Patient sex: F
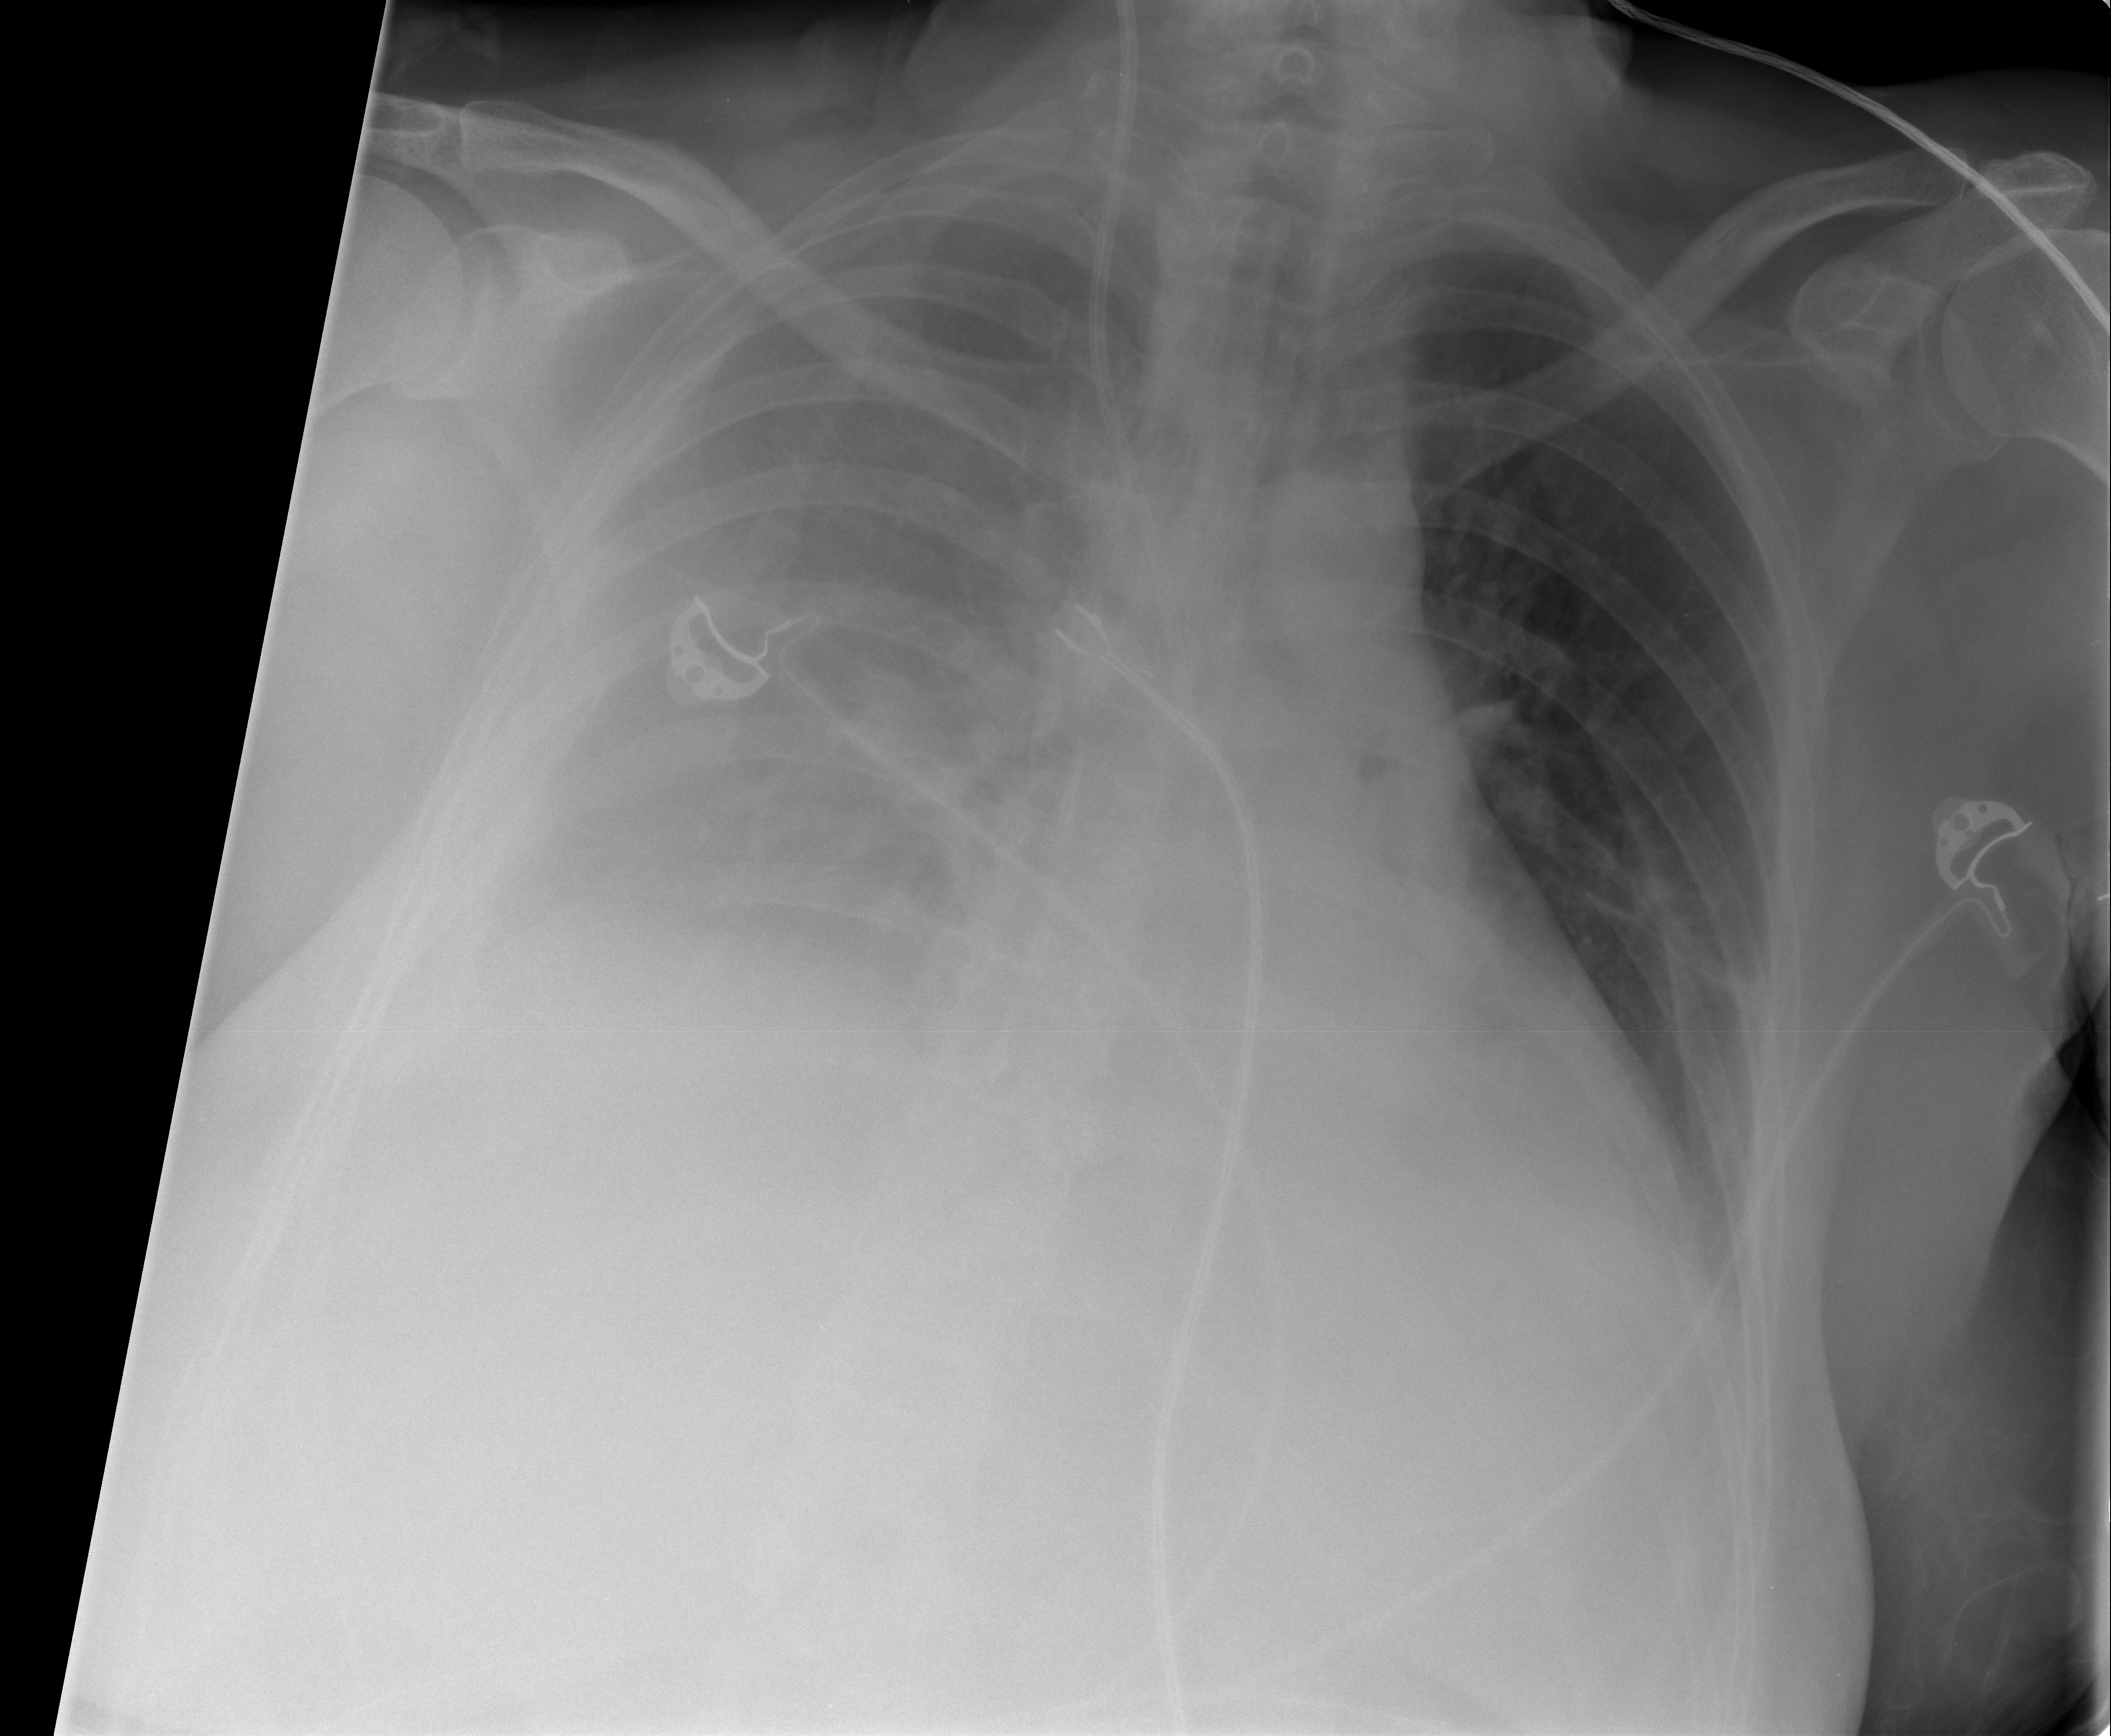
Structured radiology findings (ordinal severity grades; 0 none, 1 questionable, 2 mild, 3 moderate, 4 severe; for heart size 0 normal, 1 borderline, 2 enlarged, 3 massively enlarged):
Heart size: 0
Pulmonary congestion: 0
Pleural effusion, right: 3
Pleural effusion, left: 0
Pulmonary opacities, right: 1
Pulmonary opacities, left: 1
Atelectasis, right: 2
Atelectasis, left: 0